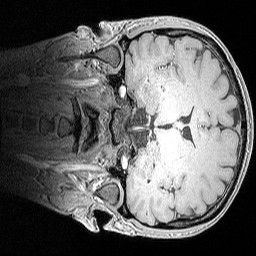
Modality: MP2RAGE
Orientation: coronal
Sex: male
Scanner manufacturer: siemens
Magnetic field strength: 3 T
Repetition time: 5 s
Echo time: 0.00292 s